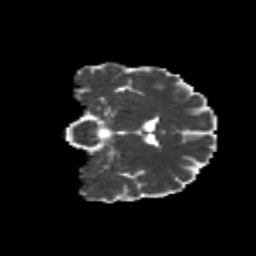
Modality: MD
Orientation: coronal
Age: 29
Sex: male
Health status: healthy
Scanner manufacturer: siemens
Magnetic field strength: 3 T
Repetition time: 8.6 s
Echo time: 0.095 s